Question: I'd like to add Auto Number per group box in crystal report. Here I use Record Number but it increases by group box.
Report View

The AutoNumber will be at the front of Barcode Column. How to set it per group box?
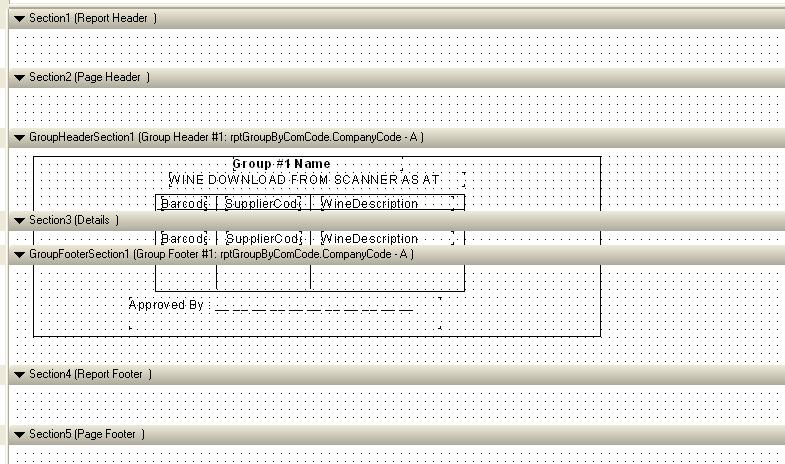
Answer: To get an incremental number for each record displayed in a group you need to do use a Running Total Field.
1. Create a new Running Total Field
2. Give it a suitable name
3. The Field to summarize can be any field, in your case Barcode
4. The Type of Summary should be Count
5. In the Evaluate section you need to select For each record
6. In the Reset section you need to select On Change of group and then select the Group Name from the drop down.
7. Place this Running Total Field next to the Barcode field.
This should give you an incremental number for each record in your group.